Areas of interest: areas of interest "Business Office Building"
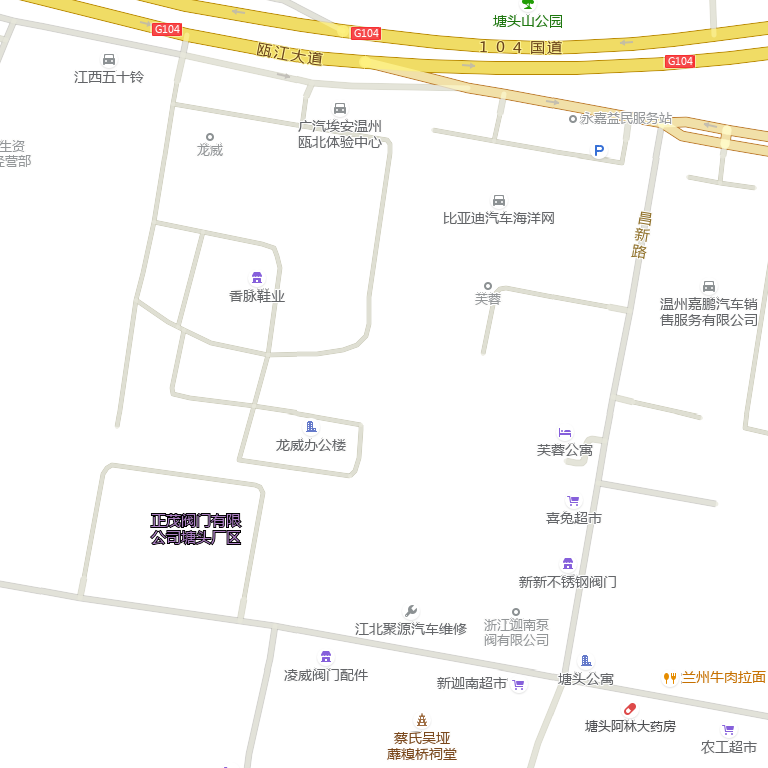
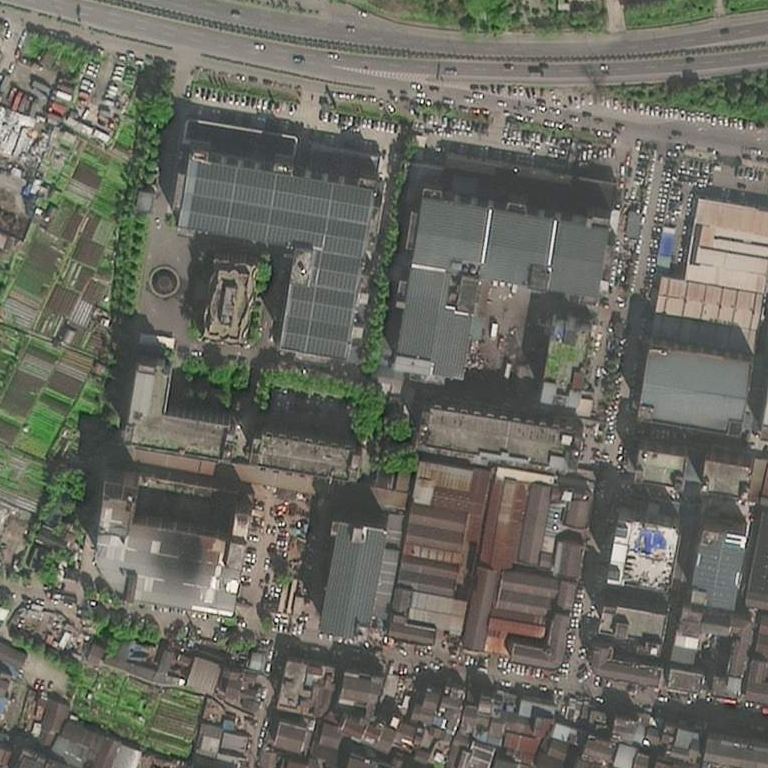